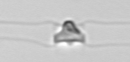
Label: Chaetoceros_didymus